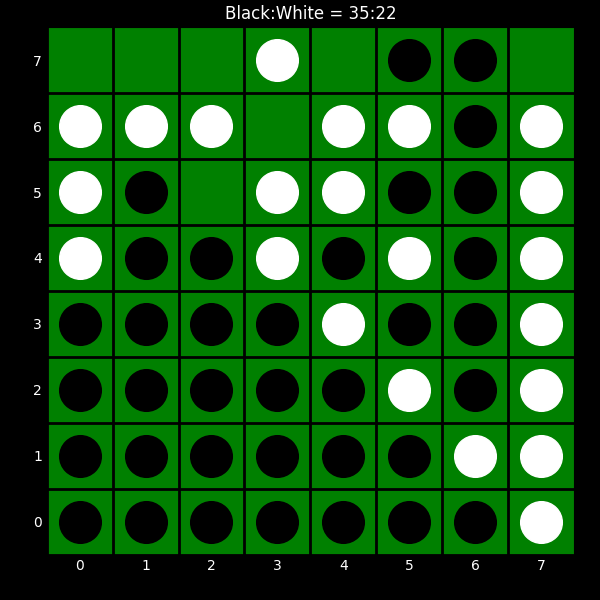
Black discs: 35
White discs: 22